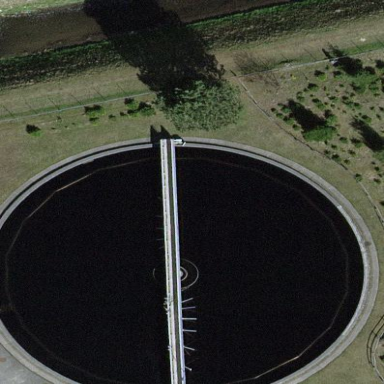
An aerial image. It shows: Image of wastewater.